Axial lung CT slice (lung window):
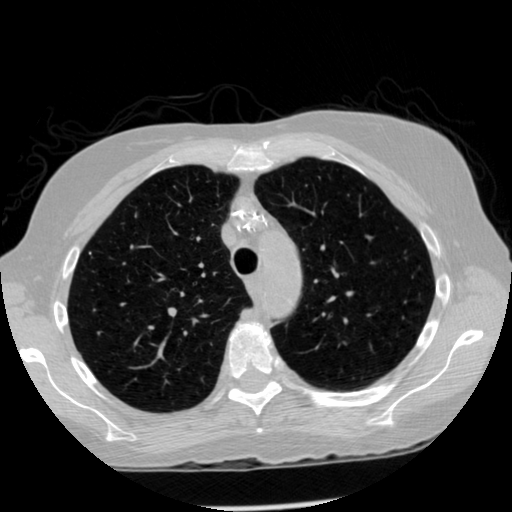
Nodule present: no